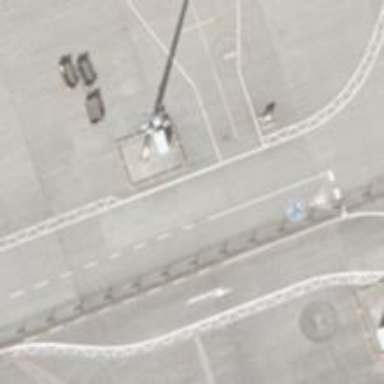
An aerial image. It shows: Parking position at the airport with concrete surface.